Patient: sex F, age 54
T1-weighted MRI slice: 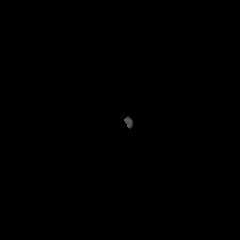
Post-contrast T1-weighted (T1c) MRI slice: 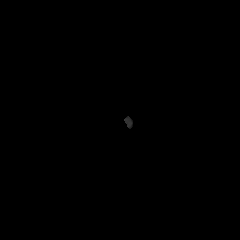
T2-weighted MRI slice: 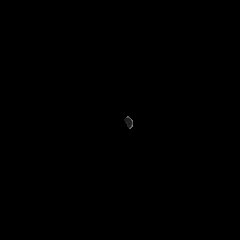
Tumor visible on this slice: no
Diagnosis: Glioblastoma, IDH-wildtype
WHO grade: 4